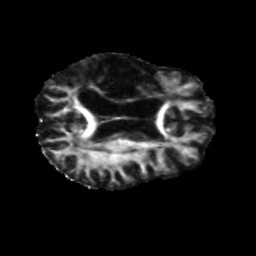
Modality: FA
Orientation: axial
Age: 63
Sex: female
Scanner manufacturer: siemens
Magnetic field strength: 3 T
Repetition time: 5.25 s
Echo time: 0.08 s